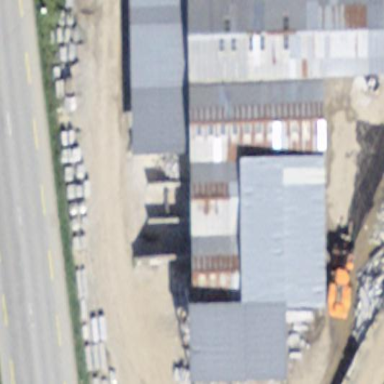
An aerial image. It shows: Industrial building.